I will show an image sequence of human cooking. I have annotated the images with numbered circles. Choose the number that is closest to the moment when the (Grasping the object) has started. You are a five-time world champion in this game. Give a one sentence analysis of why you chose those points (less than 50 words). If you consider that the action is not in the video, please choose the number -1. Provide your answer at the end in a json file of this format: {"points": []}
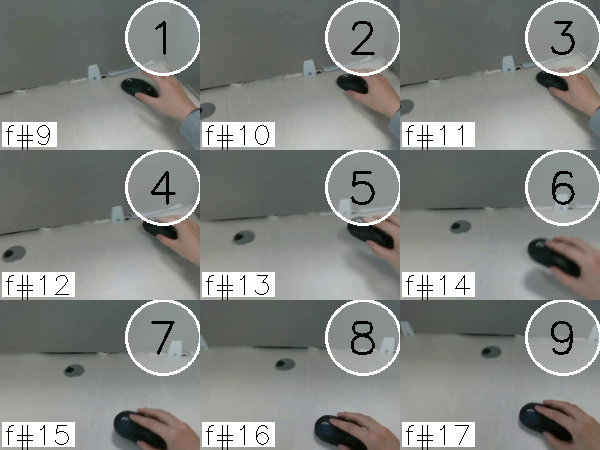
Frame 3 shows the clearest moment of hand-object contact.
{"points": [3]}